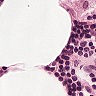
Metastatic tissue present: no